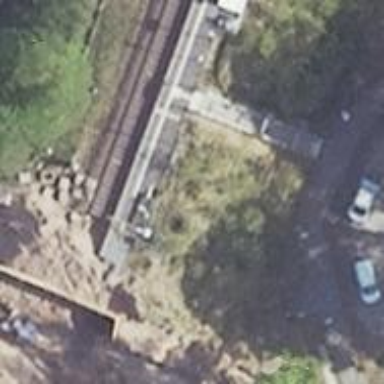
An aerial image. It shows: Railway halt station for public transport.